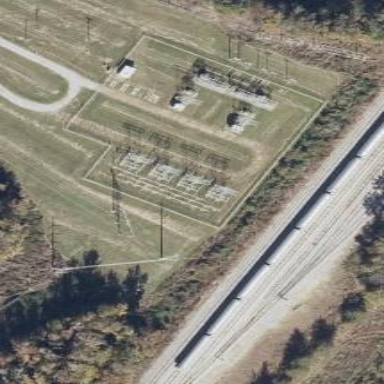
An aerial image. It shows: Distribution substation surrounded by fence.